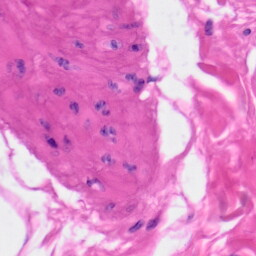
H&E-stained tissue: Skin